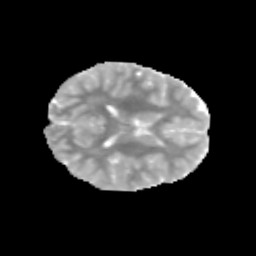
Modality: MD
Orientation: axial
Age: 9
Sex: female
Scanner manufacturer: siemens
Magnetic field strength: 3 T
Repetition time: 3.8 s
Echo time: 0.07 s